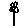
Label: flower